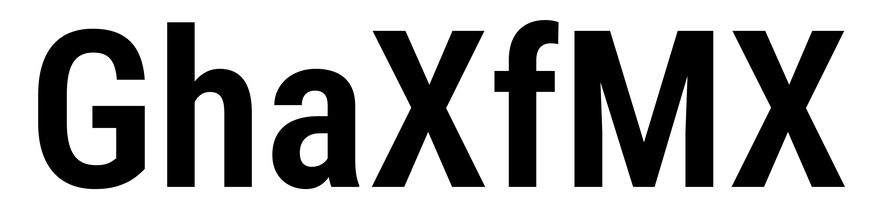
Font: Roboto_Condensed_SemiBold